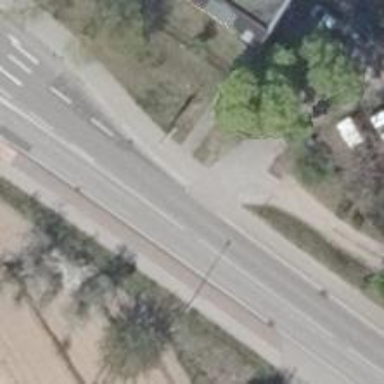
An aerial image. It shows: Primary road with asphalt surface.